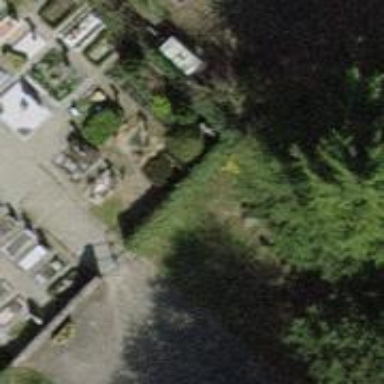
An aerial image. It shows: Memorial within cemetery filled with graves.